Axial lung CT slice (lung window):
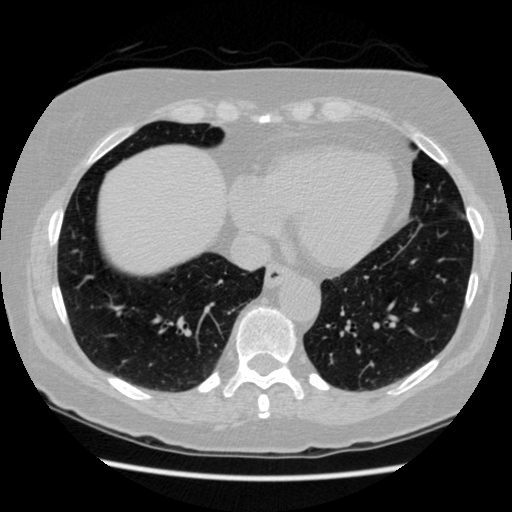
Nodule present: no